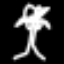
Label: palm tree